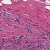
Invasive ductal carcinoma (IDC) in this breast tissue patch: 1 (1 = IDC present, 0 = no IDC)